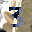
Label: 3